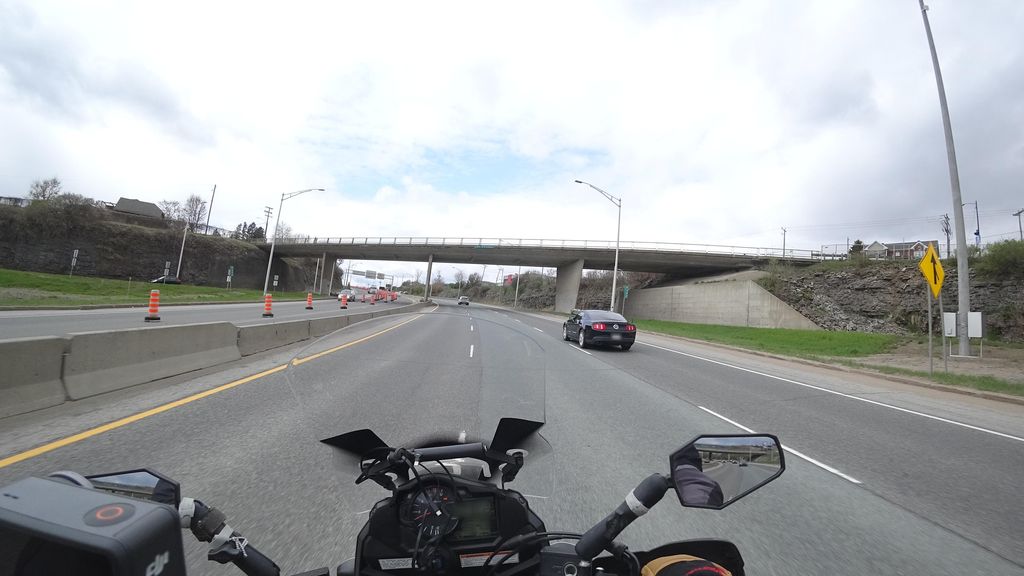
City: quebec_city